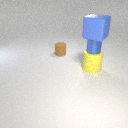
large yellow rubber cylinder below large blue rubber cube